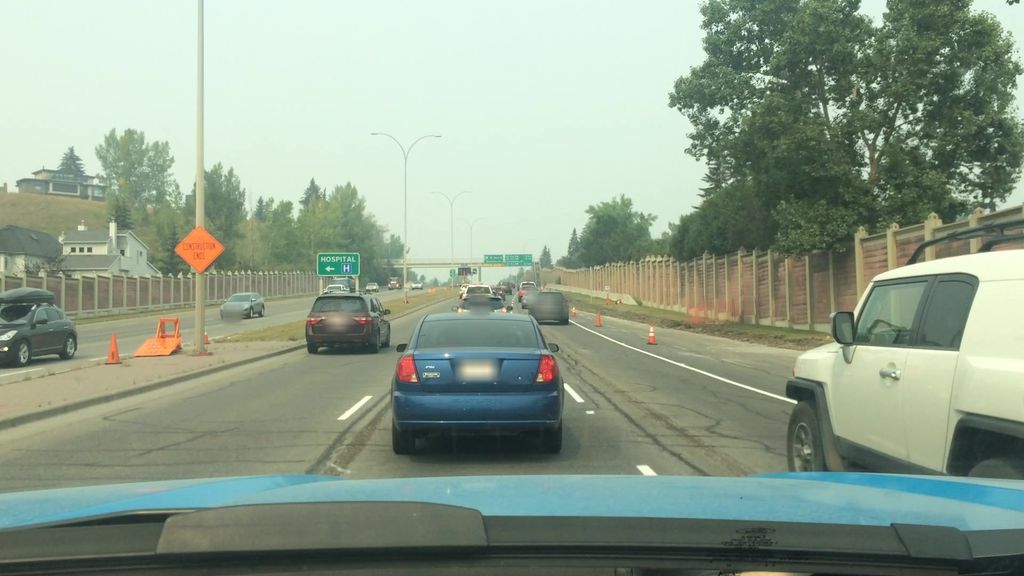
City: calgary